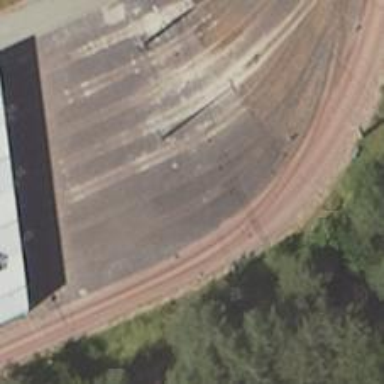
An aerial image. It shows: Tram railway service yard with electrified contact line.